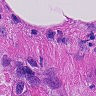
Metastatic tissue present: yes